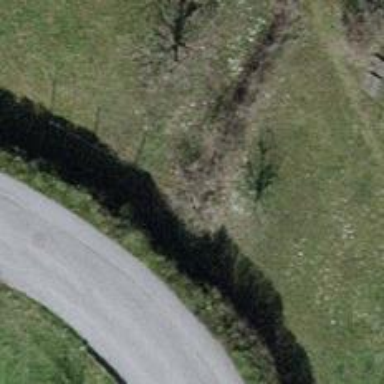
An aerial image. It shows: Hedge acting as barrier.